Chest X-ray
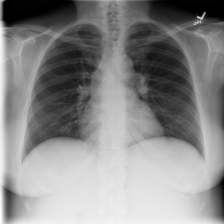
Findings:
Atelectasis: negative
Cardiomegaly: negative
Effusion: negative
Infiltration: negative
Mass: negative
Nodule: positive
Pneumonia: negative
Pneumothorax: negative
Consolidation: negative
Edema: negative
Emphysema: negative
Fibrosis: negative
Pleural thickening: negative
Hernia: negative